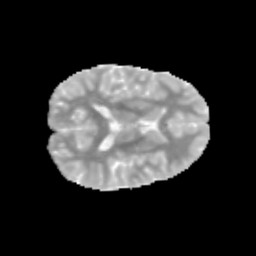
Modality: MD
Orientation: axial
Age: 11
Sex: male
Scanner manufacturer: siemens
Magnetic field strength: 3 T
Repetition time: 3.8 s
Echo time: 0.07 s